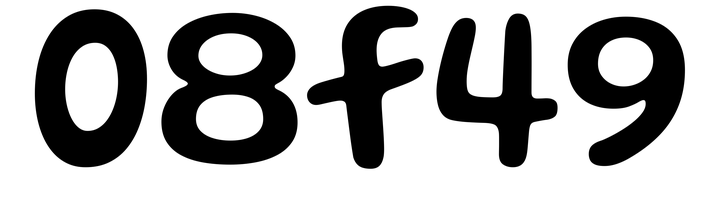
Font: Gluten_Medium